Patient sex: F
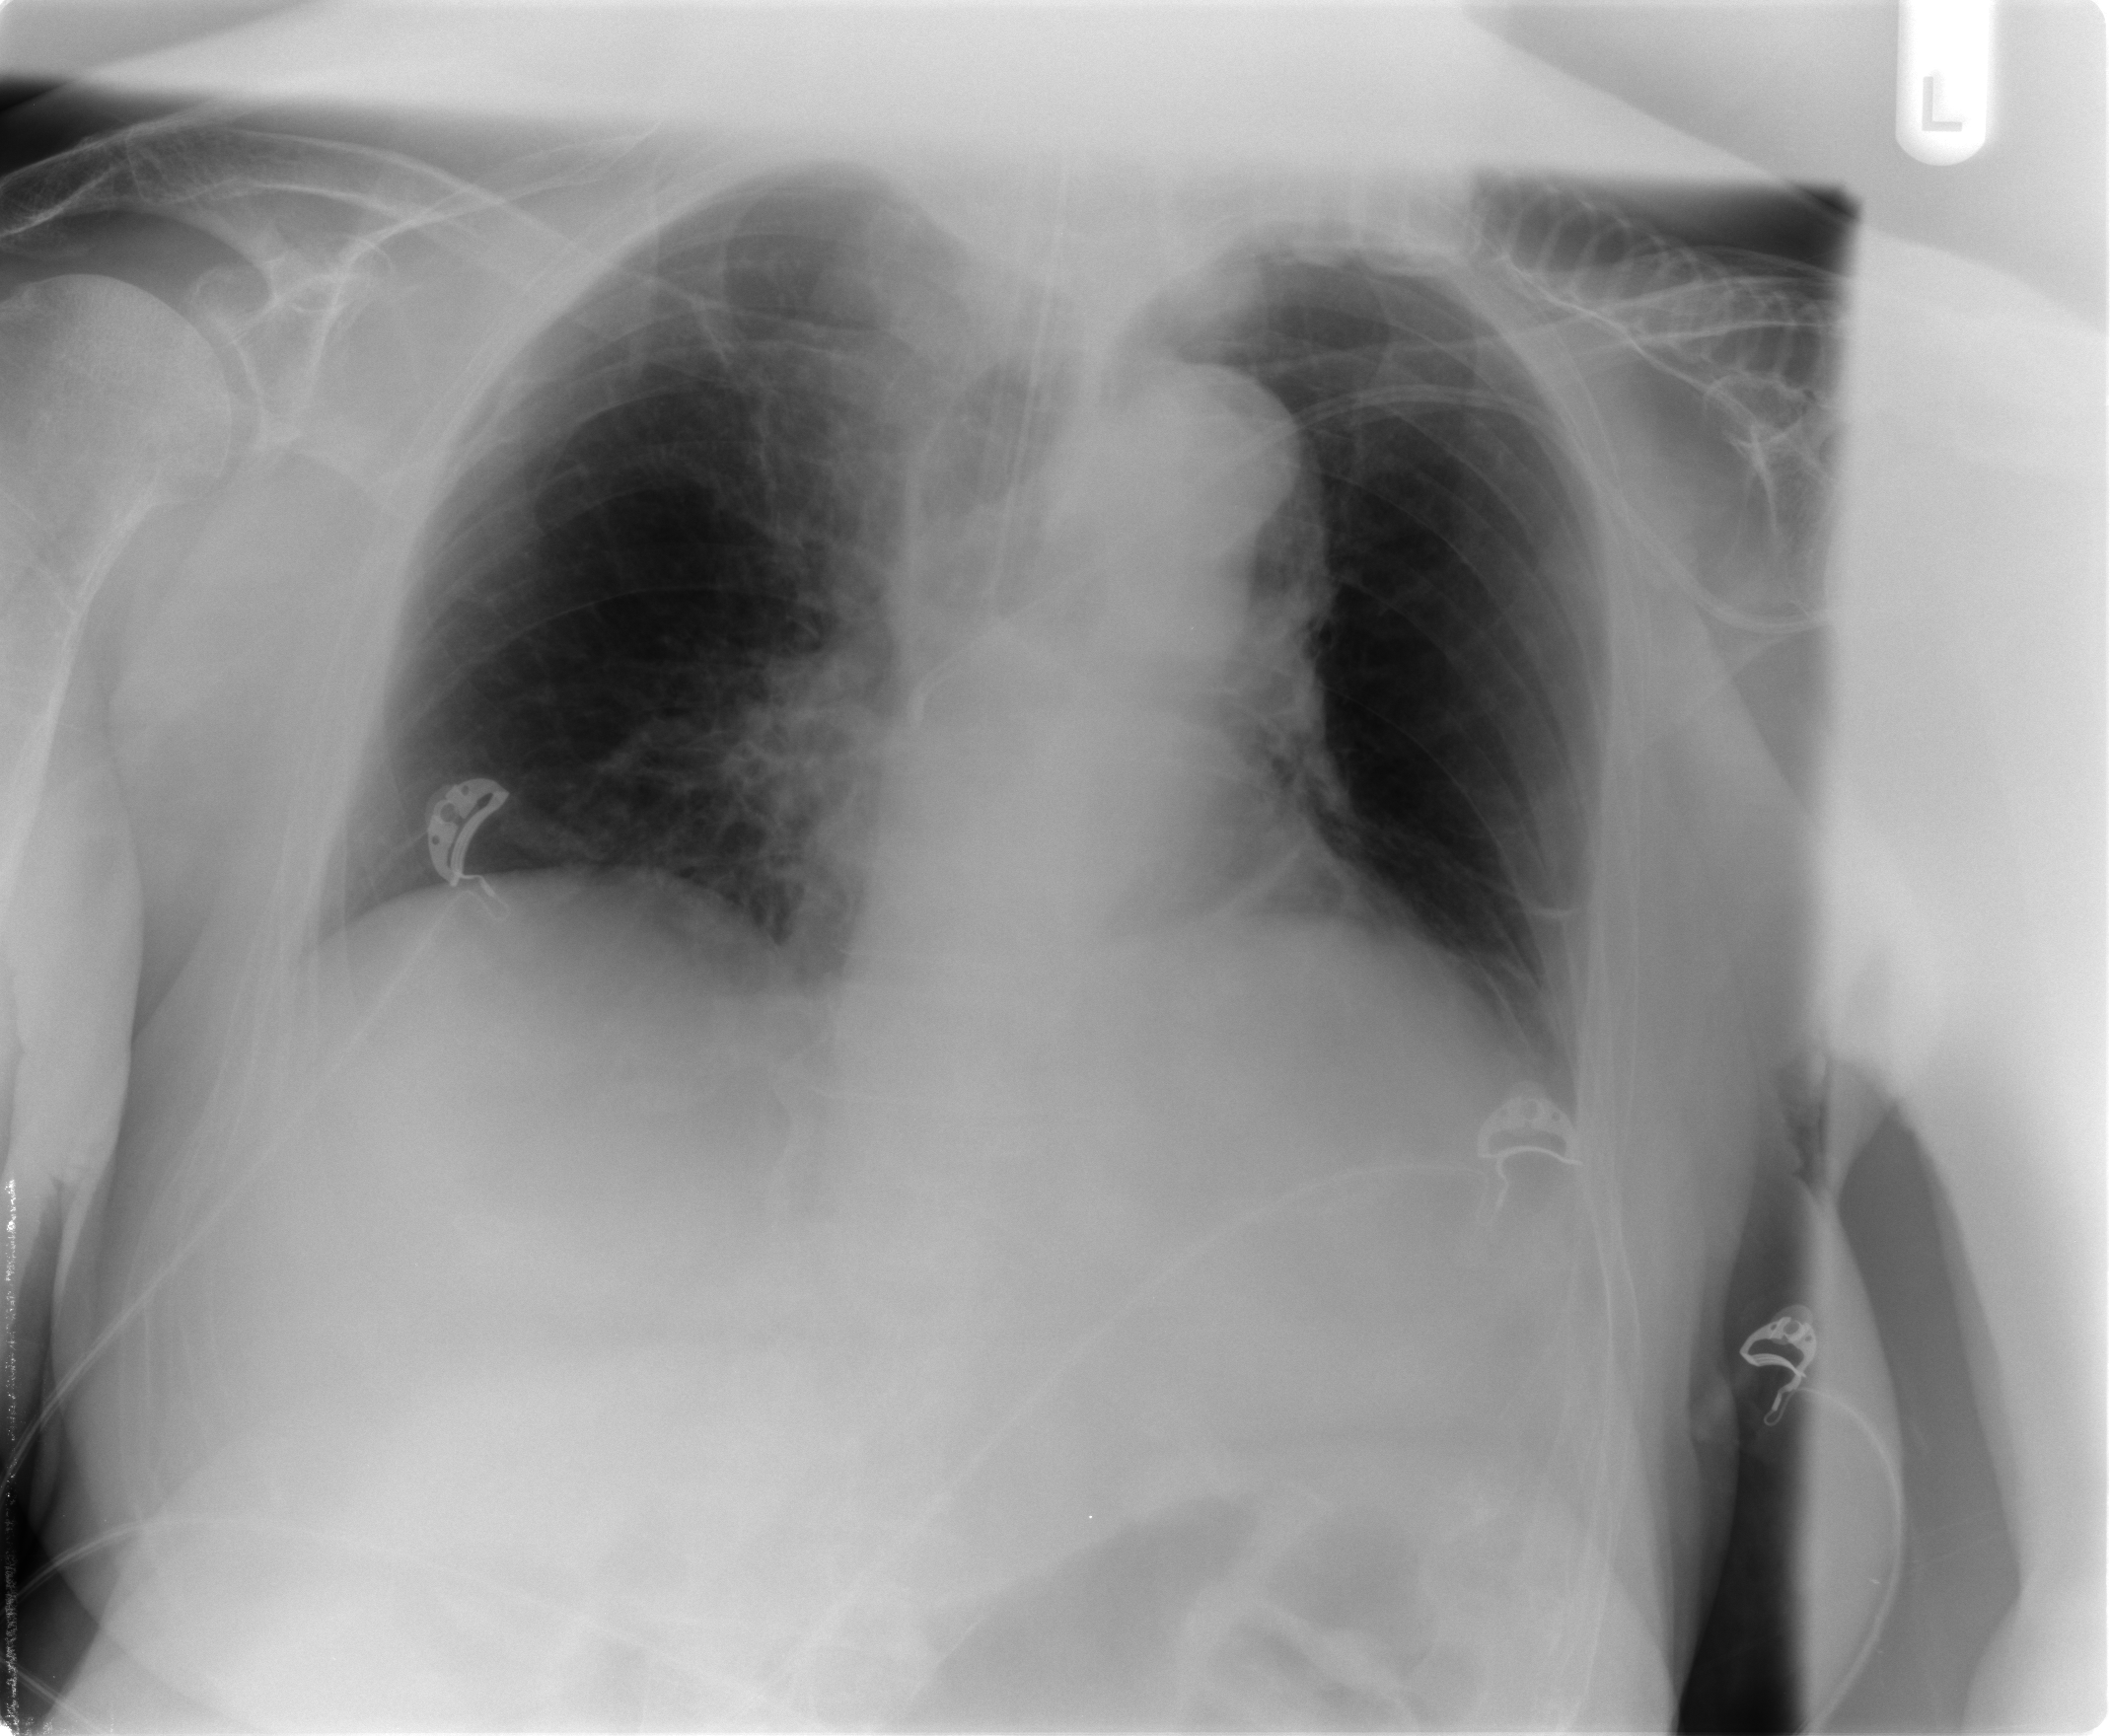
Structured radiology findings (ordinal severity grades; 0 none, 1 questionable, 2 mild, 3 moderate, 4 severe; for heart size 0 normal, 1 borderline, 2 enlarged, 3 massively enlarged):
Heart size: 0
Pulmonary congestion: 1
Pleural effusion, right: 0
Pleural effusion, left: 0
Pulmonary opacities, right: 0
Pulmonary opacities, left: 0
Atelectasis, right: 1
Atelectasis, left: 1